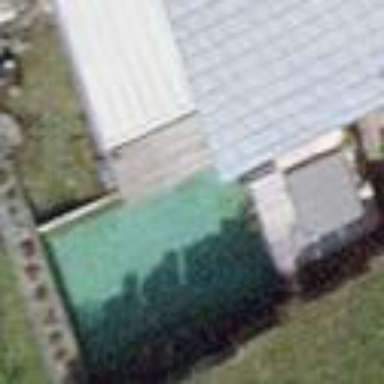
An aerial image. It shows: Swimming pool located in leisure land.